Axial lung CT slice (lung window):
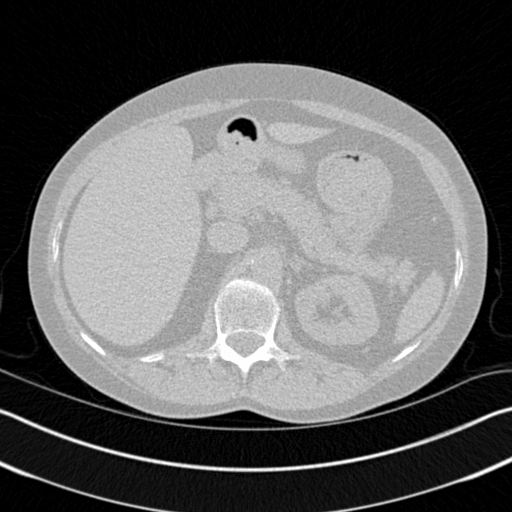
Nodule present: no